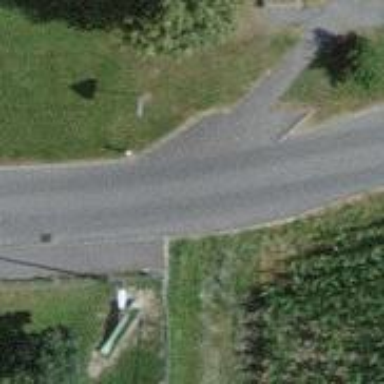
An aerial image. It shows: Unmarked crossing on the road.